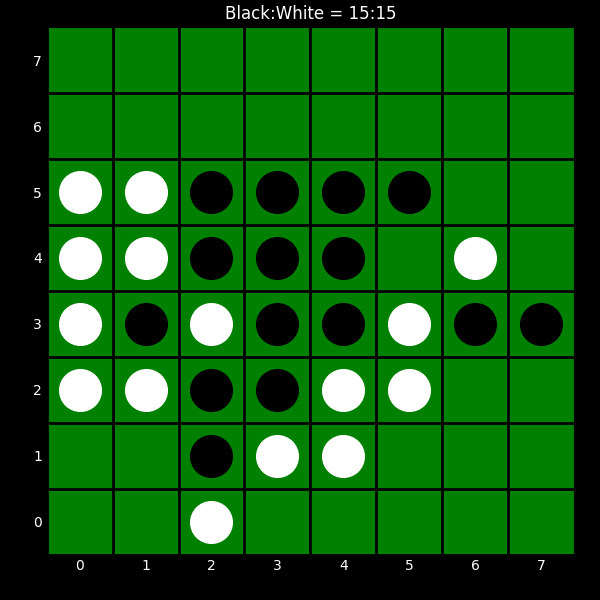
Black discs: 15
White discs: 15